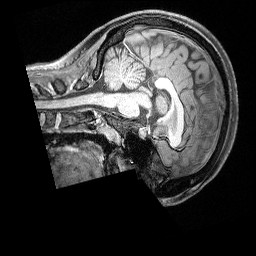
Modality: T1w
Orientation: sagittal
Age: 27
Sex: female
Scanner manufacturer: siemens
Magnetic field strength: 3 T
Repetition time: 2.3 s
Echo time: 0.00324 s